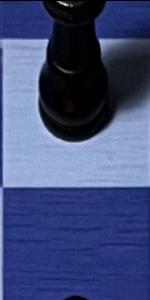
Label: Empty